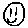
Label: smiley face